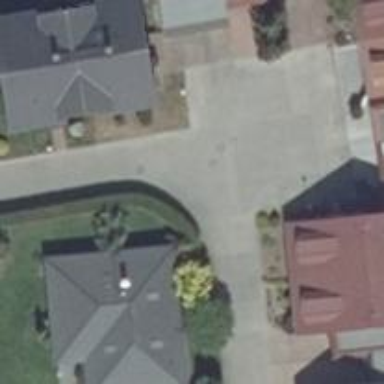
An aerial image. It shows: Living street.